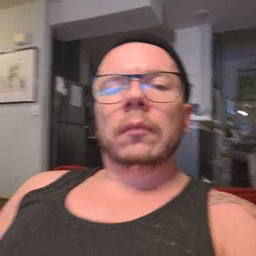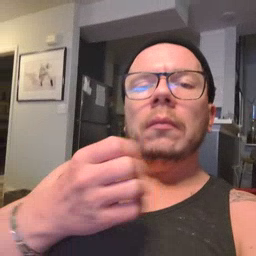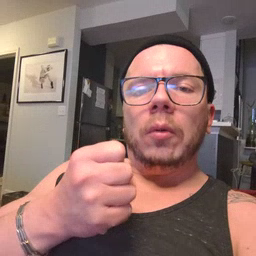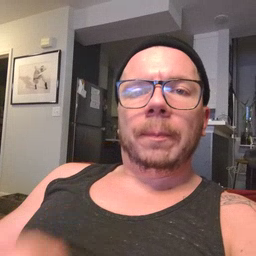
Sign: milk